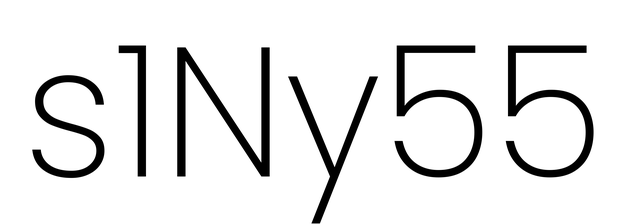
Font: Poppins-ExtraLight